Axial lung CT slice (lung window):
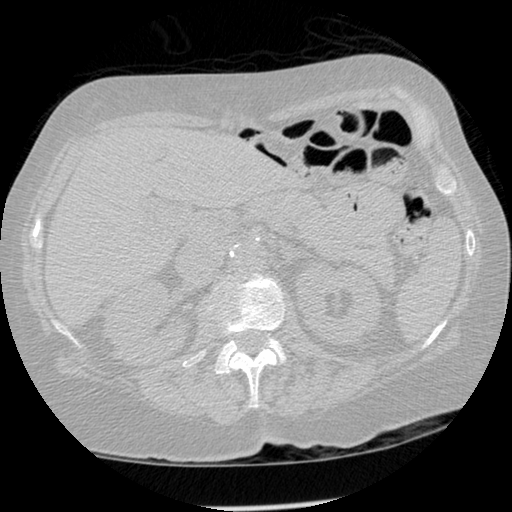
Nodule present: no